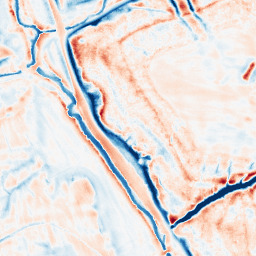
Category: edge_preserving
Decomposition family: bilateral
Decomposition parameters: d: 21
sigma_color: 150
sigma_space: 150
Upsampling method: lanczos
Upsampling parameters: scale: 2
Upsampling scale: 2